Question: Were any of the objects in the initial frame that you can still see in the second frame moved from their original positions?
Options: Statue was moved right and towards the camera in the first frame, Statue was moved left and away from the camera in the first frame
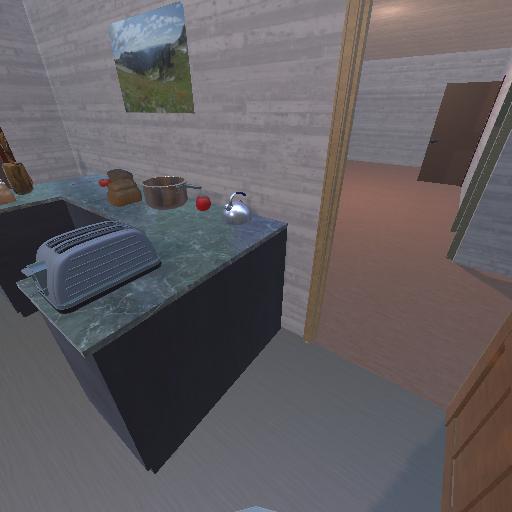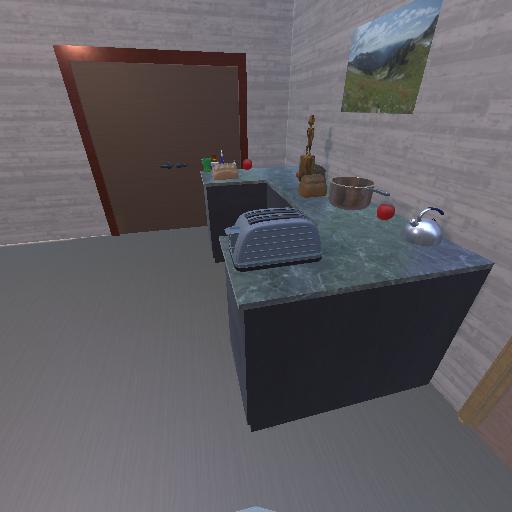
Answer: Statue was moved right and towards the camera in the first frame